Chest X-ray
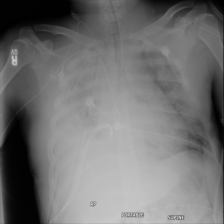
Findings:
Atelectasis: negative
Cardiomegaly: negative
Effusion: negative
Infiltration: negative
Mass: negative
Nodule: negative
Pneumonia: negative
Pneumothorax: negative
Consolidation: negative
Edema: negative
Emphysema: negative
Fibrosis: negative
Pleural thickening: negative
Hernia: negative